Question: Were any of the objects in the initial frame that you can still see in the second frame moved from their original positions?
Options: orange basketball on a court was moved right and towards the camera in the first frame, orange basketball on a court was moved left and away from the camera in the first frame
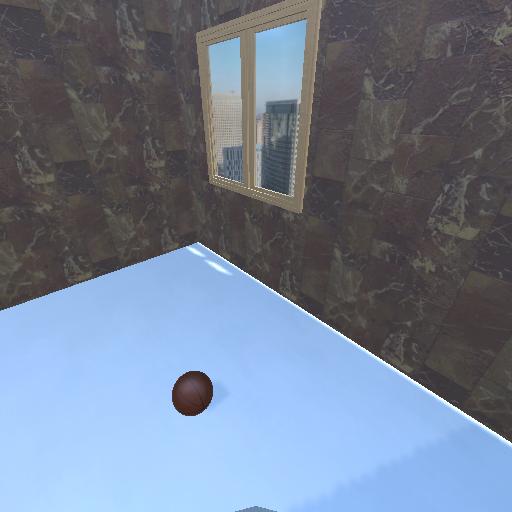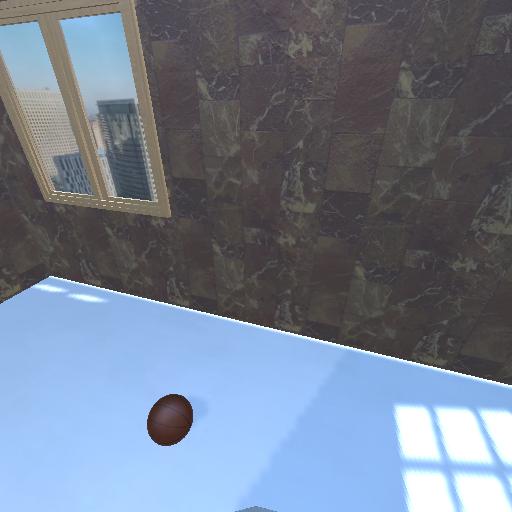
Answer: orange basketball on a court was moved right and towards the camera in the first frame